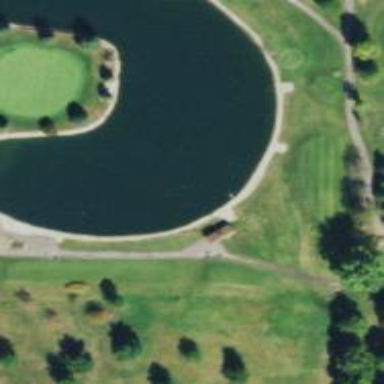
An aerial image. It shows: Path designated for golf carts.